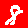
Digit: 8